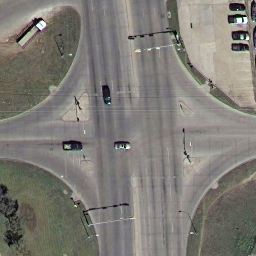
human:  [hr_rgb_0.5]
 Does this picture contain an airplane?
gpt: no

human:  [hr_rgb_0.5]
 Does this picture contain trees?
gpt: yes

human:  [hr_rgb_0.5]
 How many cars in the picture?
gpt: eight

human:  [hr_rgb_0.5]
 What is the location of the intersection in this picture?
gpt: center